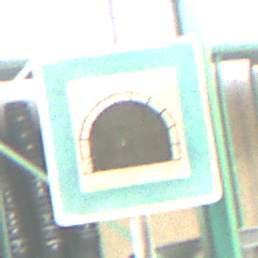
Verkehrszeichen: Tunnel
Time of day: MorningAfternoon
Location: Roofed (Special)
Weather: NotSpecified
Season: NotSpecified
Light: Artificial